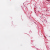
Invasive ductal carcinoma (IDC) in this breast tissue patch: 0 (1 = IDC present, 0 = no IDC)